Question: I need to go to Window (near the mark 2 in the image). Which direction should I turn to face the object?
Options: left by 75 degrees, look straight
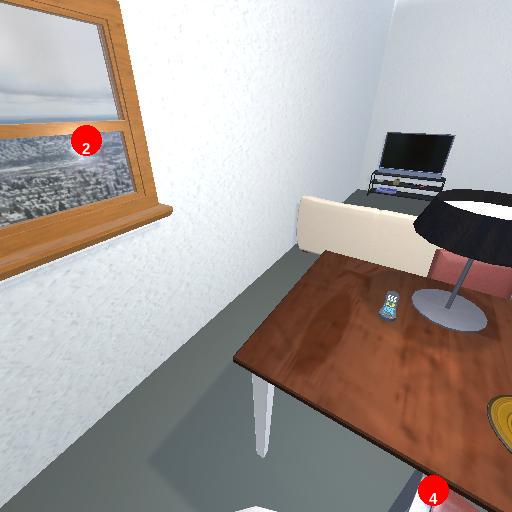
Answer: left by 75 degrees